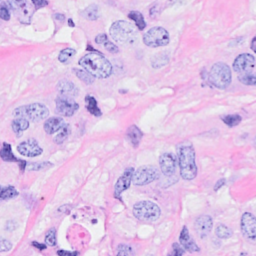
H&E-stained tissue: Breast